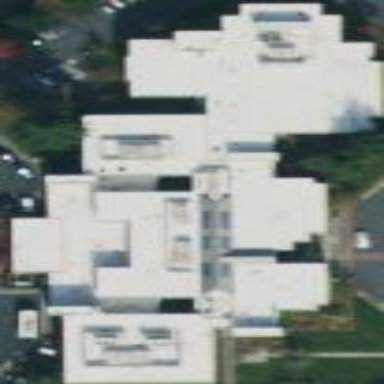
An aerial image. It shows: Hospital building.